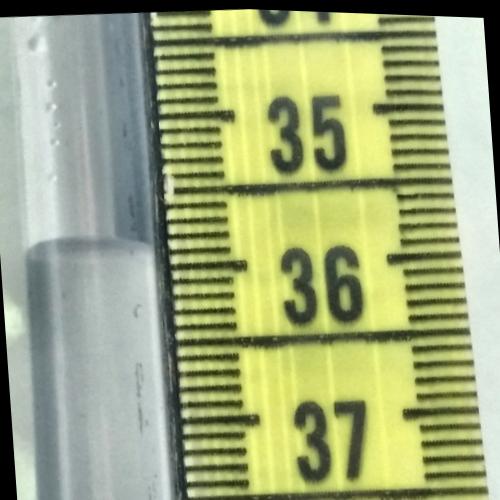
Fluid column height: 35.9 cm